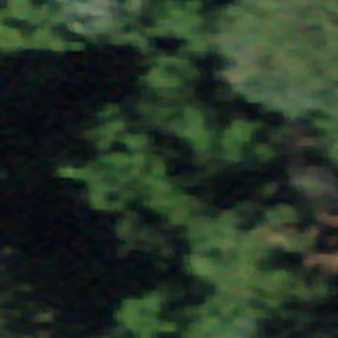
Label: other